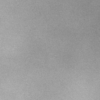
Label: dusty